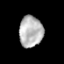
Tissue: prostate
Cell type: Epithelial cells
Senescence score: 0.3576
Nuclear area (px): 718
Mean DAPI intensity: 182.868